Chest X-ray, AP view. Patient: 69 years old, sex M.
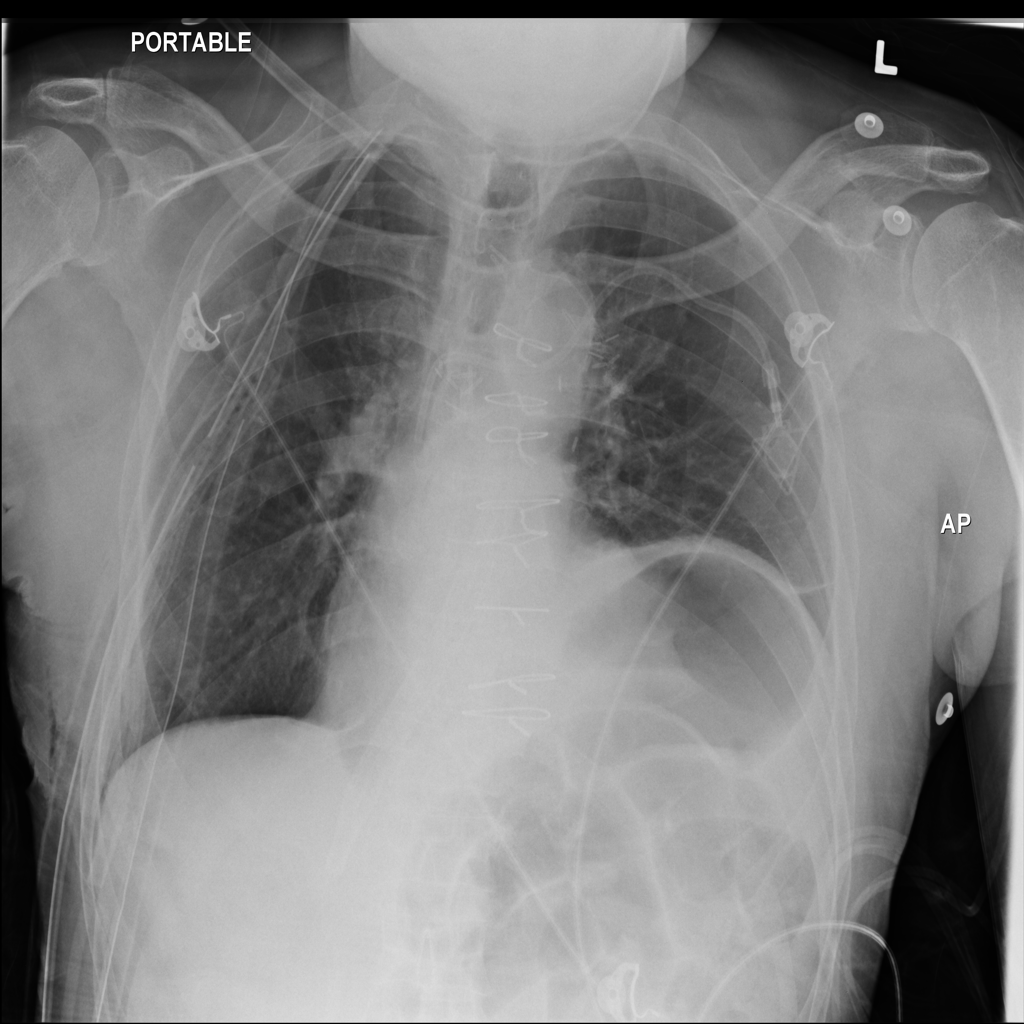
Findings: No Finding